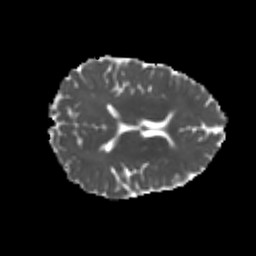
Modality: MD
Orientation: axial
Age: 20
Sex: female
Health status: healthy
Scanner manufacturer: philips
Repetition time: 7.386 s
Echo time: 0.08599 s